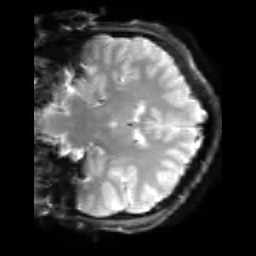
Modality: inplaneT2
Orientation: coronal
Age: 22
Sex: male
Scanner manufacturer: siemens
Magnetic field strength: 3 T
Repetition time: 5 s
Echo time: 0.034 s